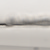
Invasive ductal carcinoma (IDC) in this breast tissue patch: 0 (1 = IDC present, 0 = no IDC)